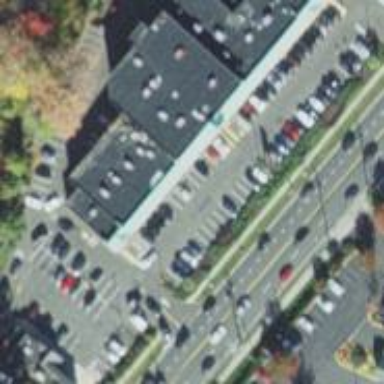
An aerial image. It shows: Parking area with asphalt surface.